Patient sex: M
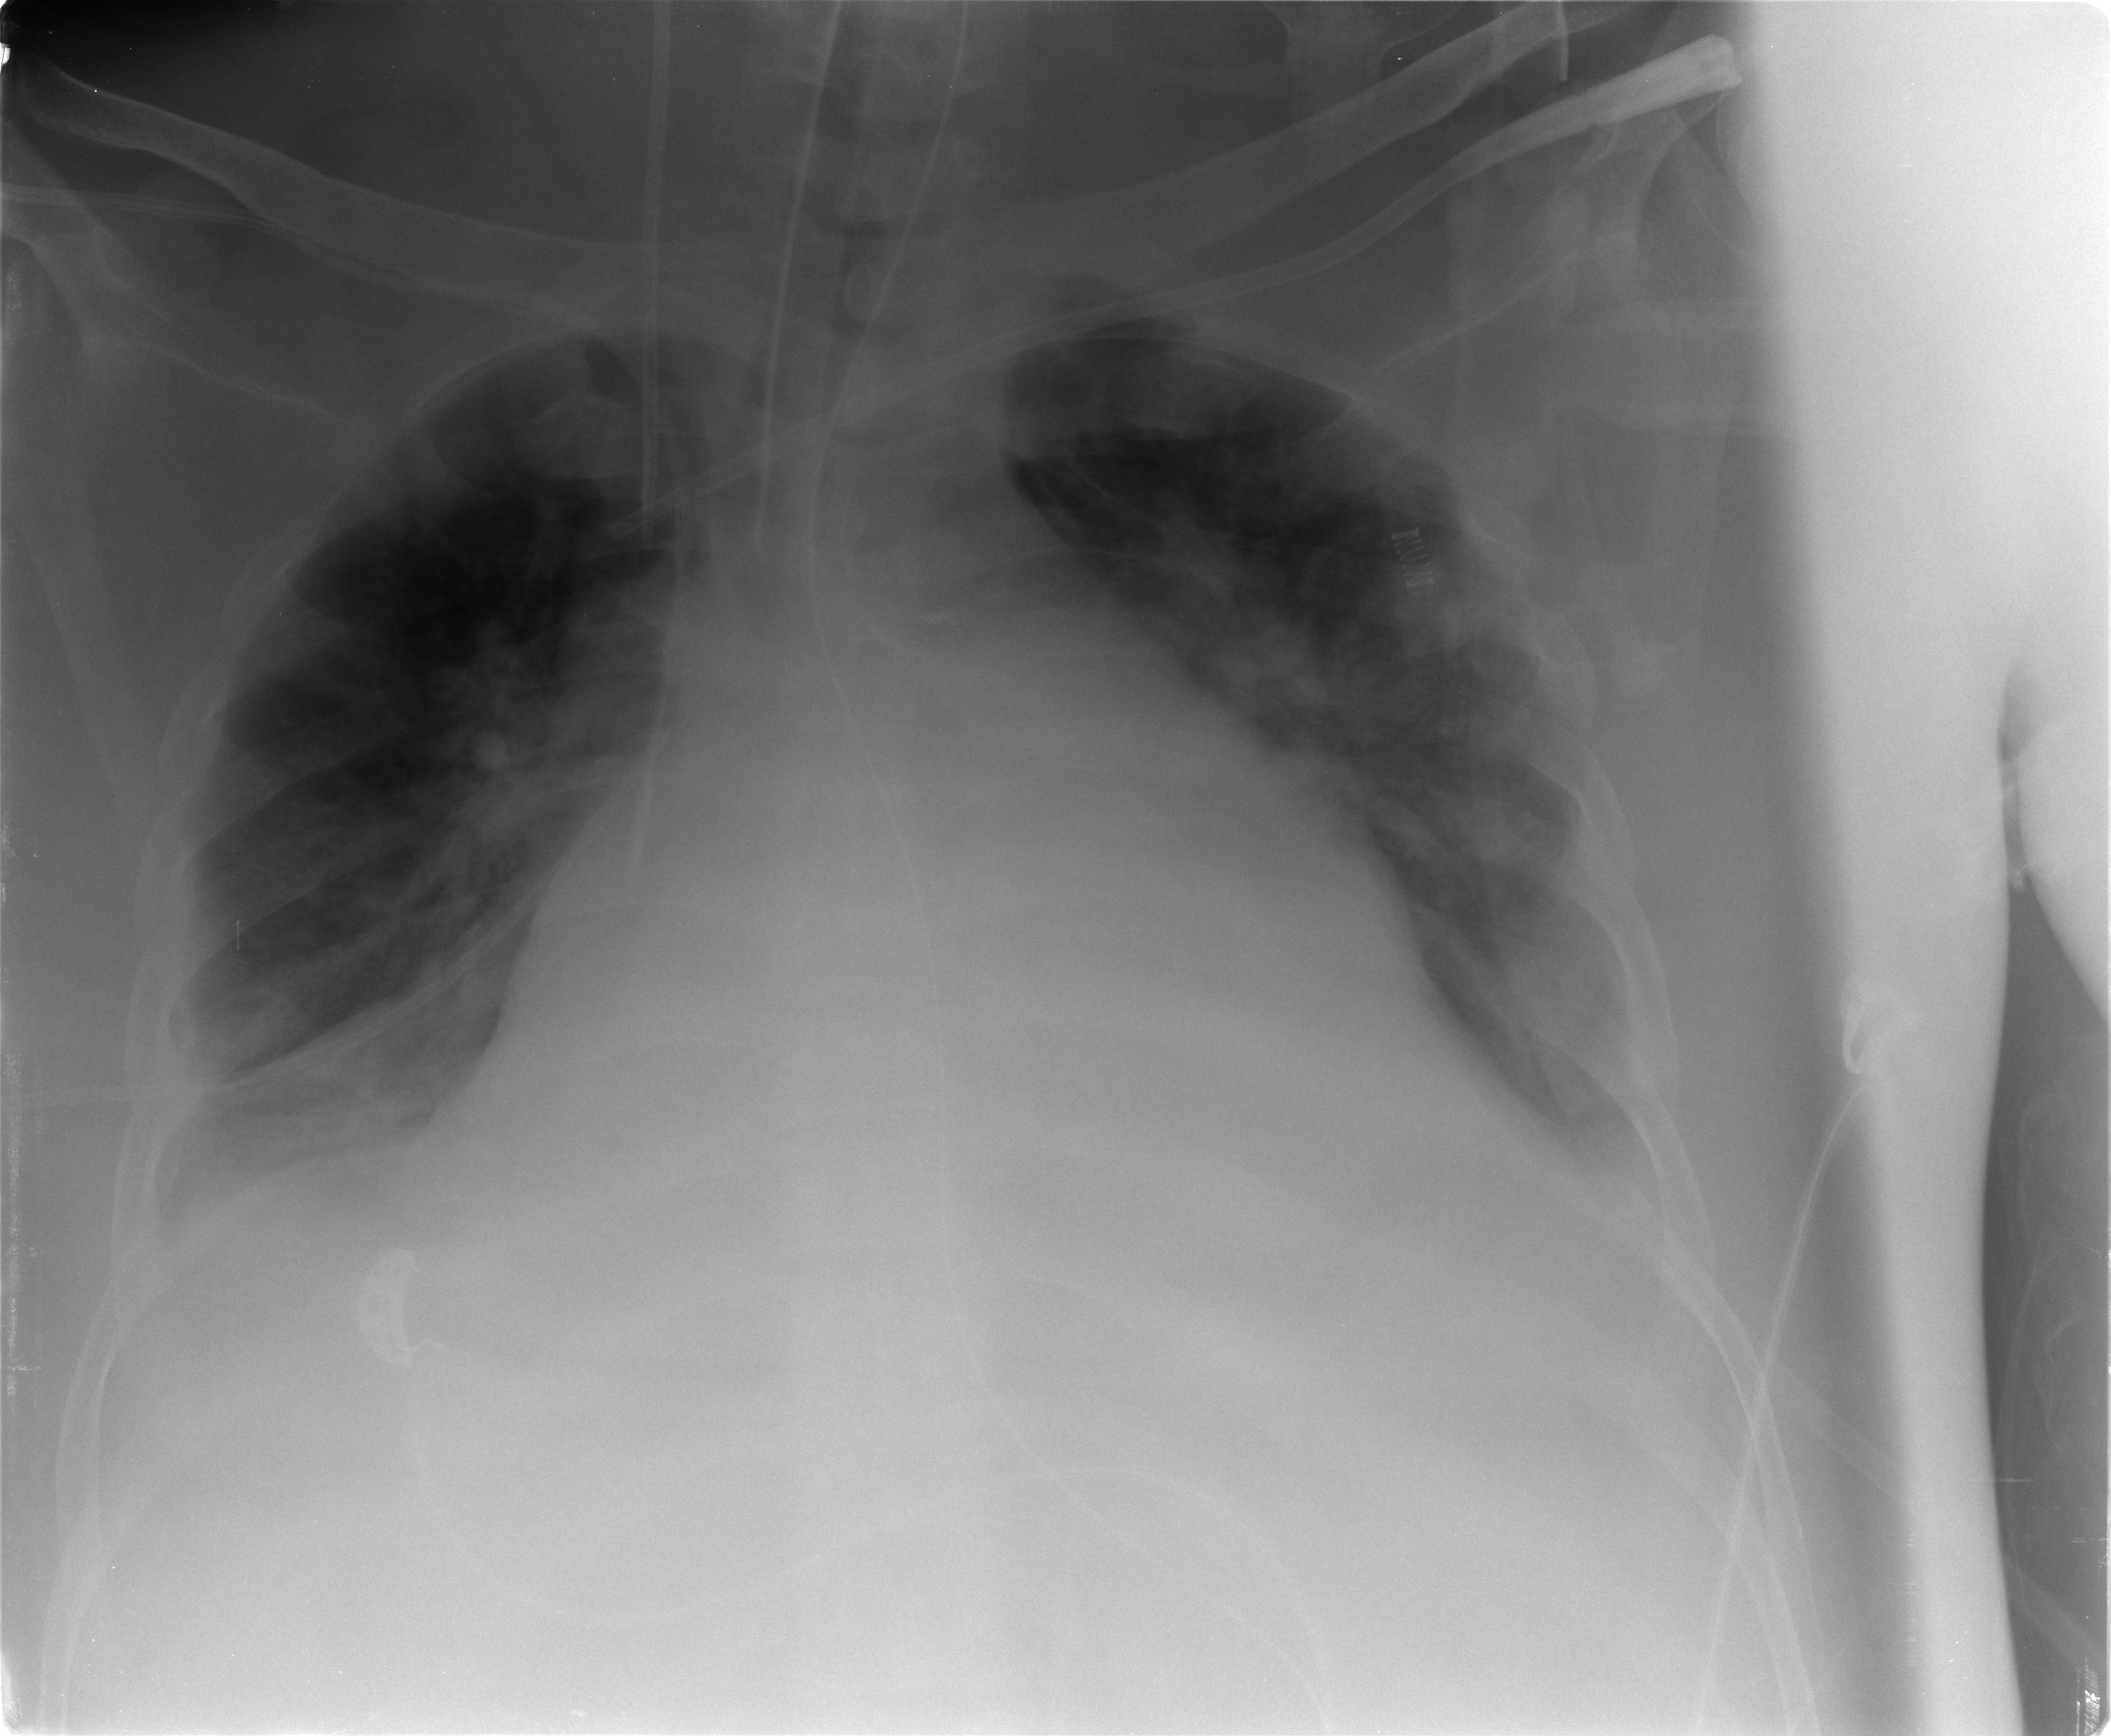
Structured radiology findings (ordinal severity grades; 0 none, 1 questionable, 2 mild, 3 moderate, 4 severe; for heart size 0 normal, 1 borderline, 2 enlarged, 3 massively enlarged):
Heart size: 2
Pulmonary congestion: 2
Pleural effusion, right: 2
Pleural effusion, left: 2
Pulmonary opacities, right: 2
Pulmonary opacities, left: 2
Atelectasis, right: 3
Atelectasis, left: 2